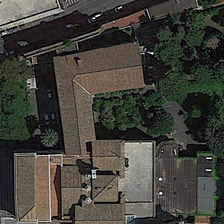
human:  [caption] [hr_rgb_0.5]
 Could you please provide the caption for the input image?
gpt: the church was surrounded by trees .

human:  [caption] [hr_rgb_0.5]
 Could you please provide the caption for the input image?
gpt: the church was surrounded by trees .

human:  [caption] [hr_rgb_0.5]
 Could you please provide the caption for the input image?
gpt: the church is very magnificent .

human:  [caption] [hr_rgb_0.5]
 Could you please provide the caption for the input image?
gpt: the church is very magnificent .

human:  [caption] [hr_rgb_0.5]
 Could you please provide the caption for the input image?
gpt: the church was surrounded by trees .